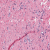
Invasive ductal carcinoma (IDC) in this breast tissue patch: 1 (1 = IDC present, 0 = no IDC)